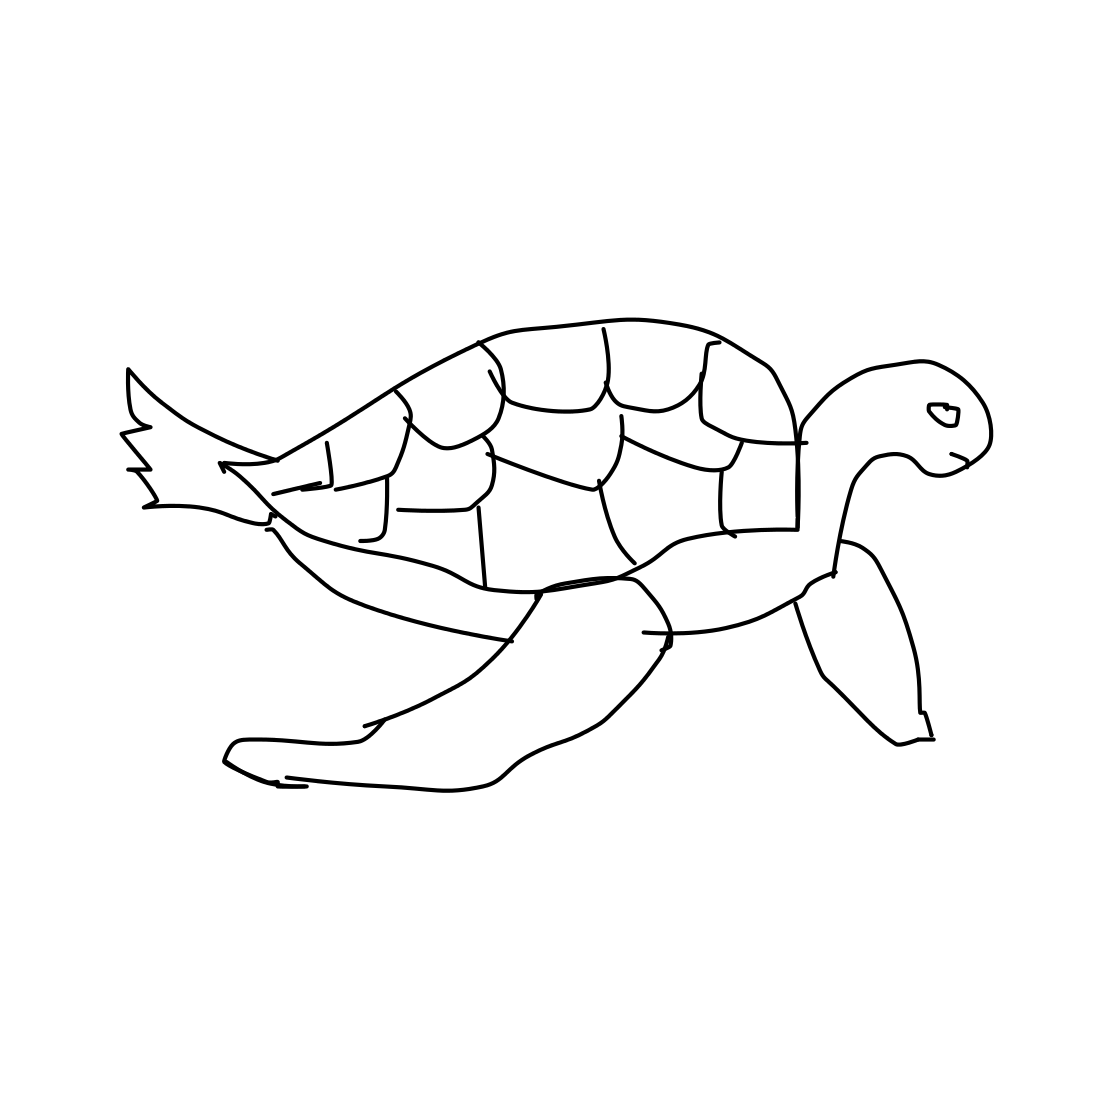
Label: sea turtle